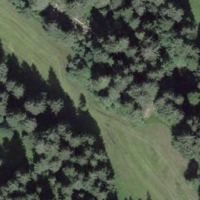
EUNIS habitat code: 43
Species observed at this site:
Apis mellifera
Episyrphus balteatus
Bombus lapidarius
Coccinella septempunctata